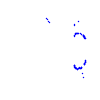
Particle: proton